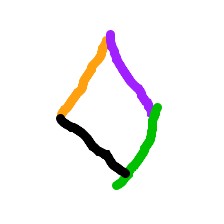
Shape: rhombus